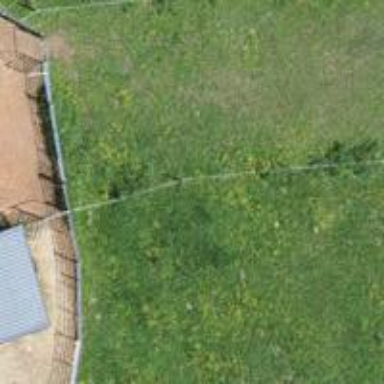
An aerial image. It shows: Fence is in the image.